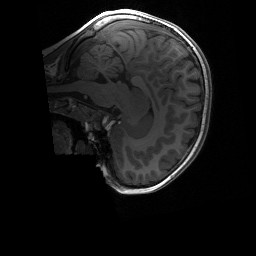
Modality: T1w
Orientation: sagittal
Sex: female
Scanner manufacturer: siemens
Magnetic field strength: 3 T
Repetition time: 1.9 s
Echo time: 0.00243 s